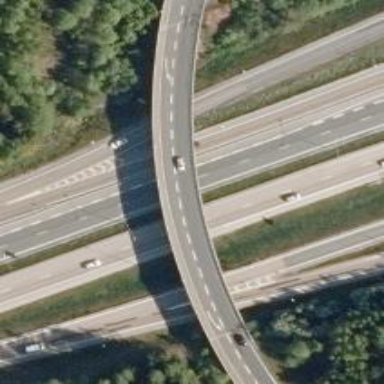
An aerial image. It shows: Trunk link highway bridge with asphalt surface.